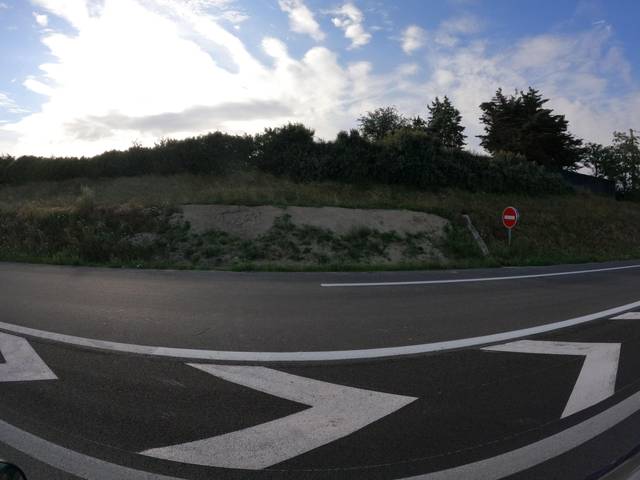
Region: France
Coordinates: 47.246, -0.1061